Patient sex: M
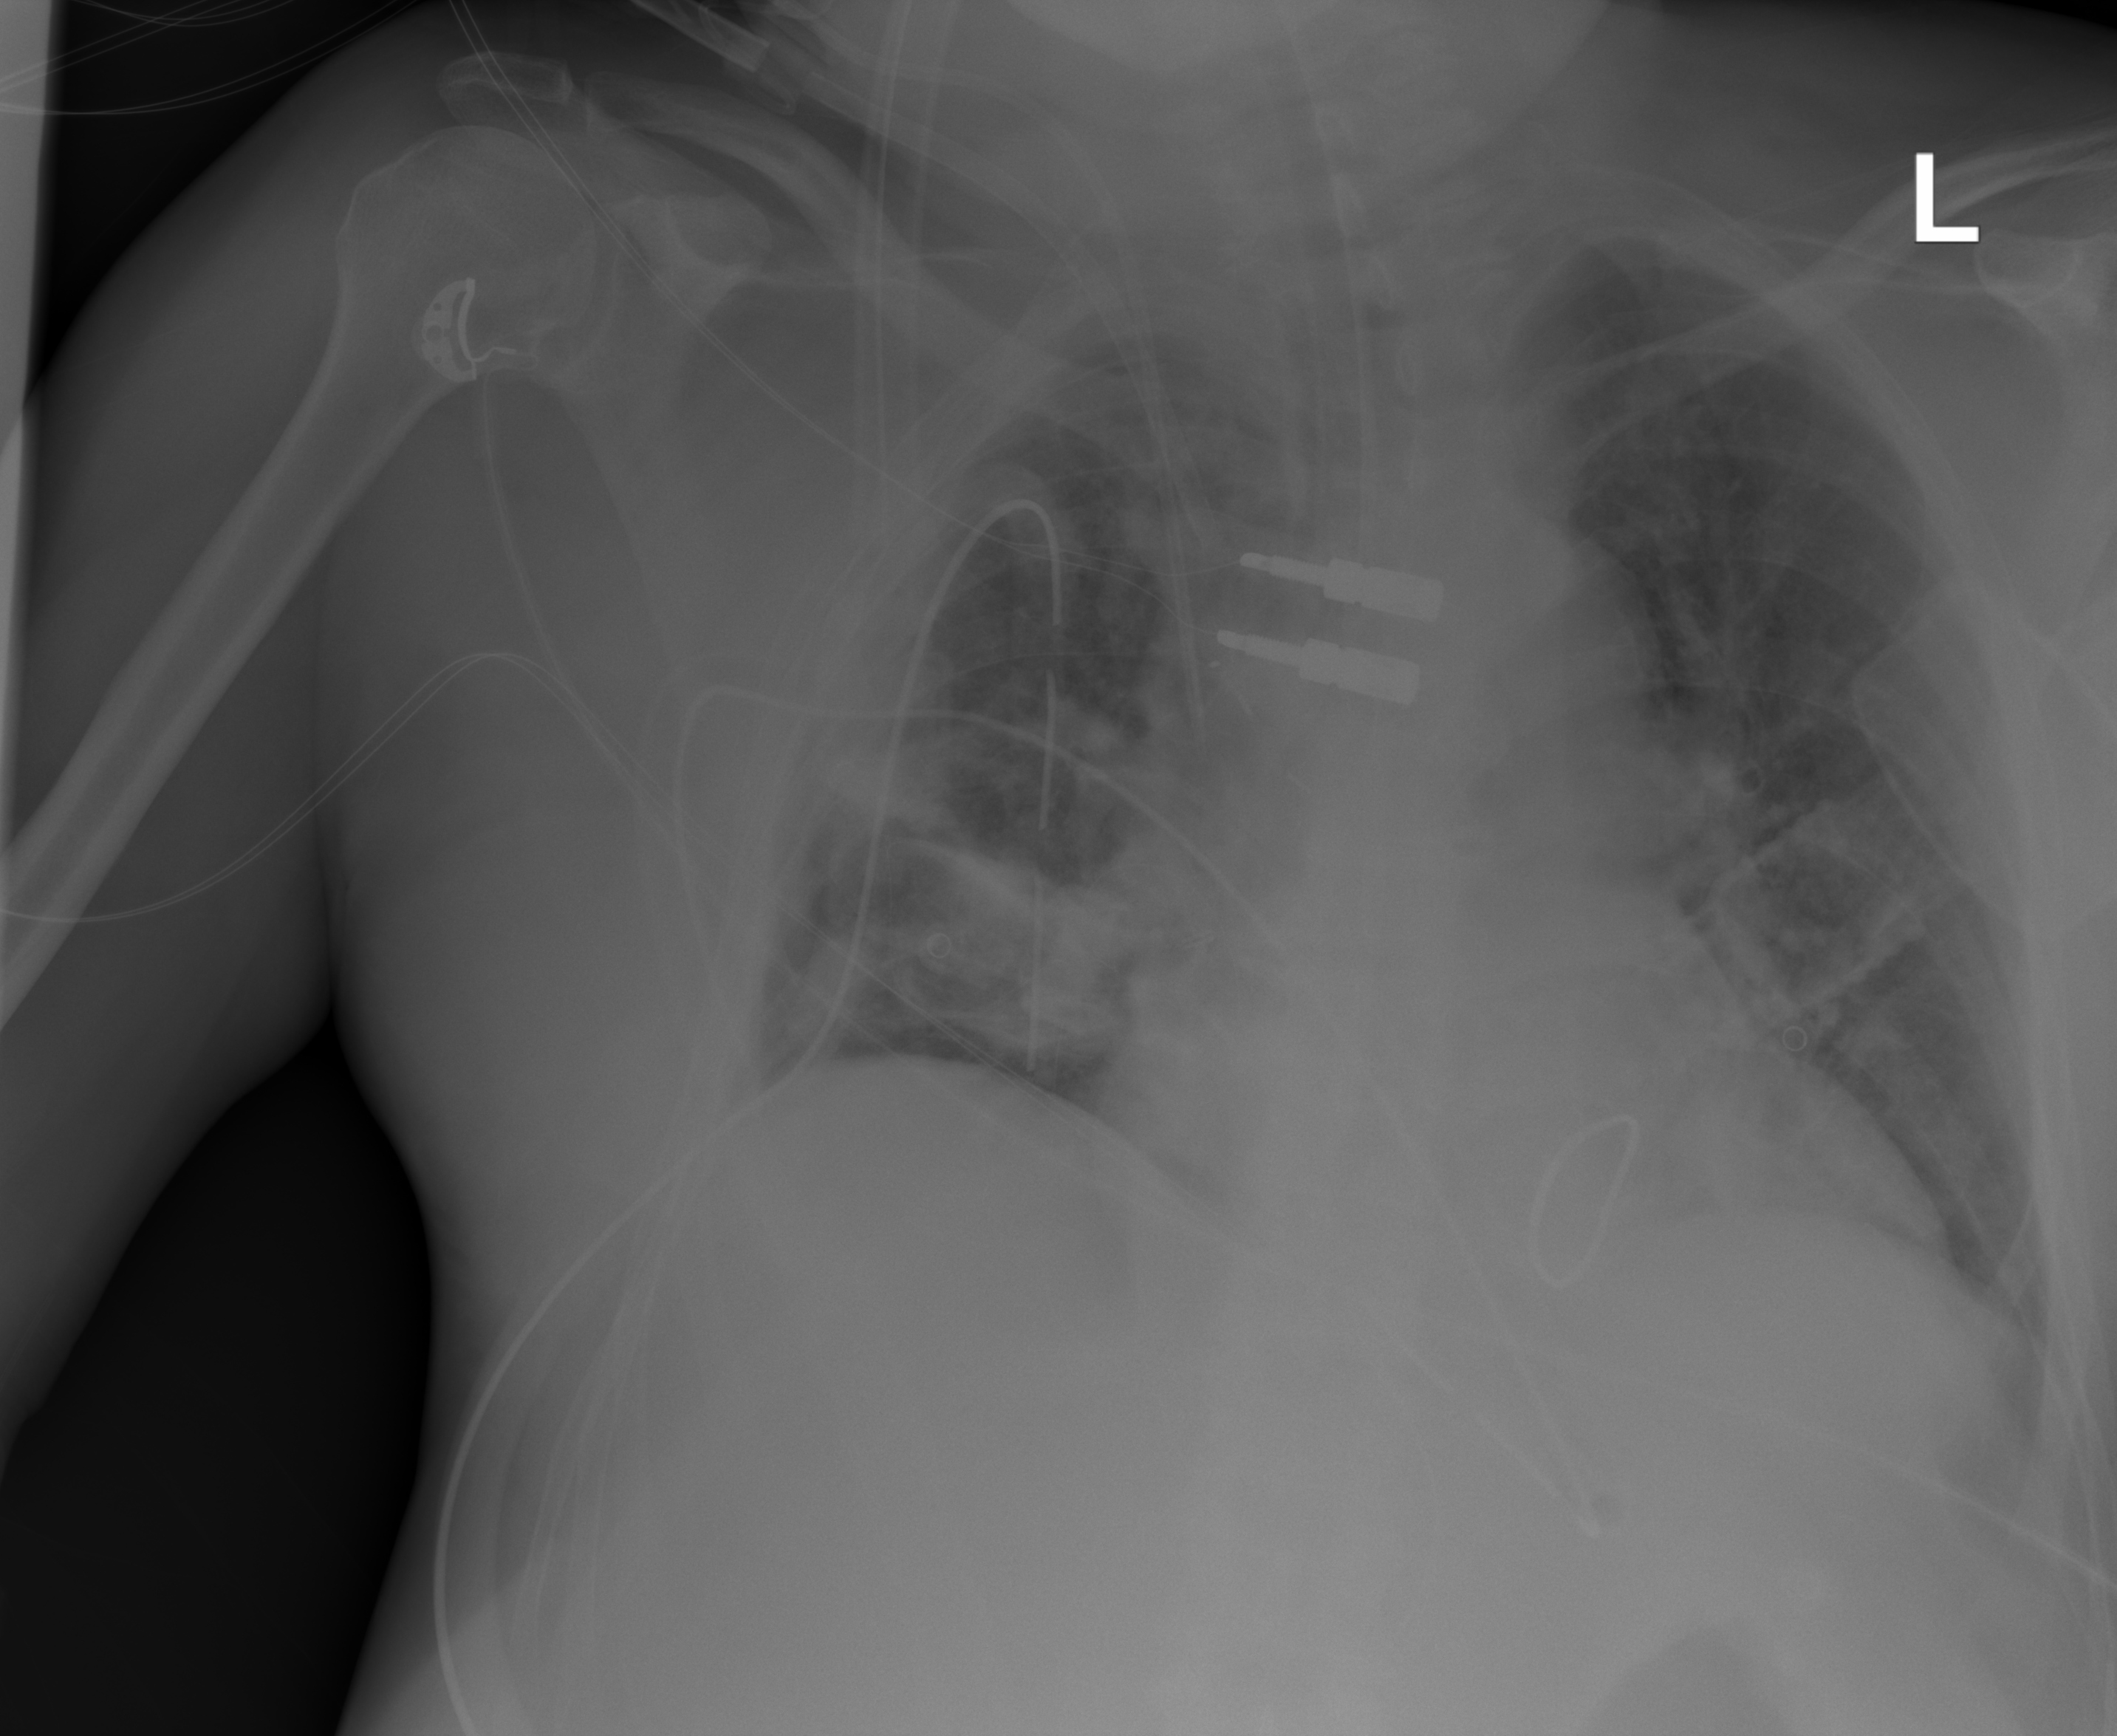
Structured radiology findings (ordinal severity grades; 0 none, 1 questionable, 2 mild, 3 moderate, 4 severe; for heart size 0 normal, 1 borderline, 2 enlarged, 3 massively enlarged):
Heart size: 1
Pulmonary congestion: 2
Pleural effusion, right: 0
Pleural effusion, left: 0
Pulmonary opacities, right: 1
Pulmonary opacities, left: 0
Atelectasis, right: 2
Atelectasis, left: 0